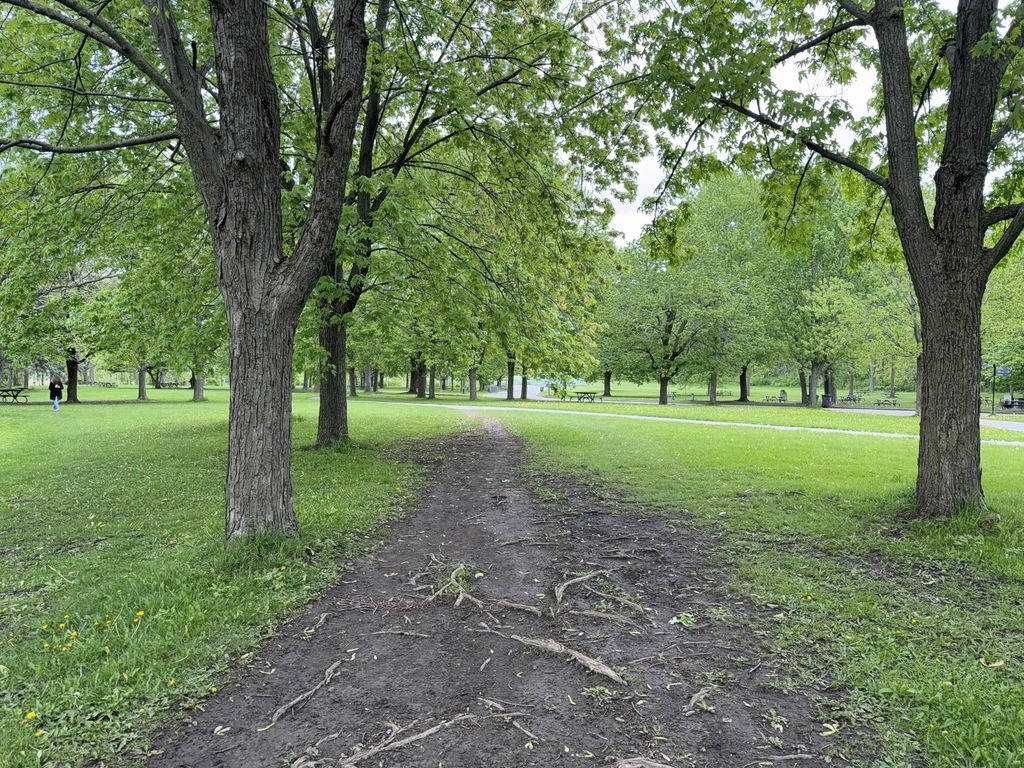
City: montreal